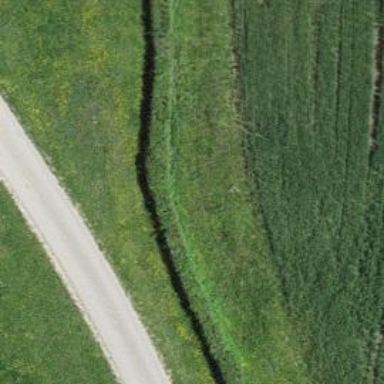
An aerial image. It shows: Hedge barrier.